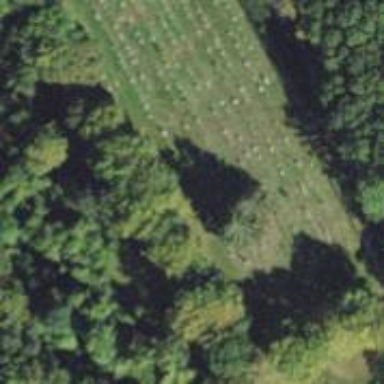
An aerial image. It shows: Cemetery.